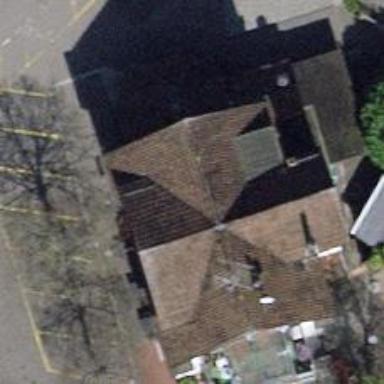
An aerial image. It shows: Restaurant.